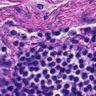
Metastatic tissue present: yes